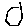
Label: hexagon